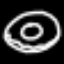
Label: donut